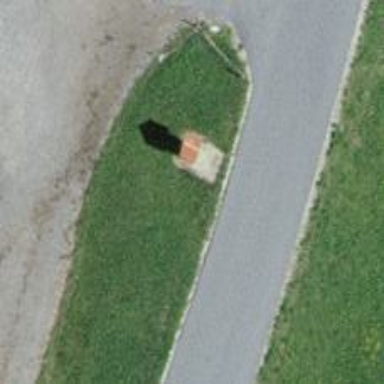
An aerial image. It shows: Historic wayside cross.